A bearing vibration time series has been folded into this square grayscale image, one row per segment of consecutive samples. Classify the bearing condition as one of: normal, inner_race, outer_race, ball.
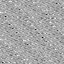
Answer: outer_race